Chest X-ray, PA view. Patient: 52 years old, sex F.
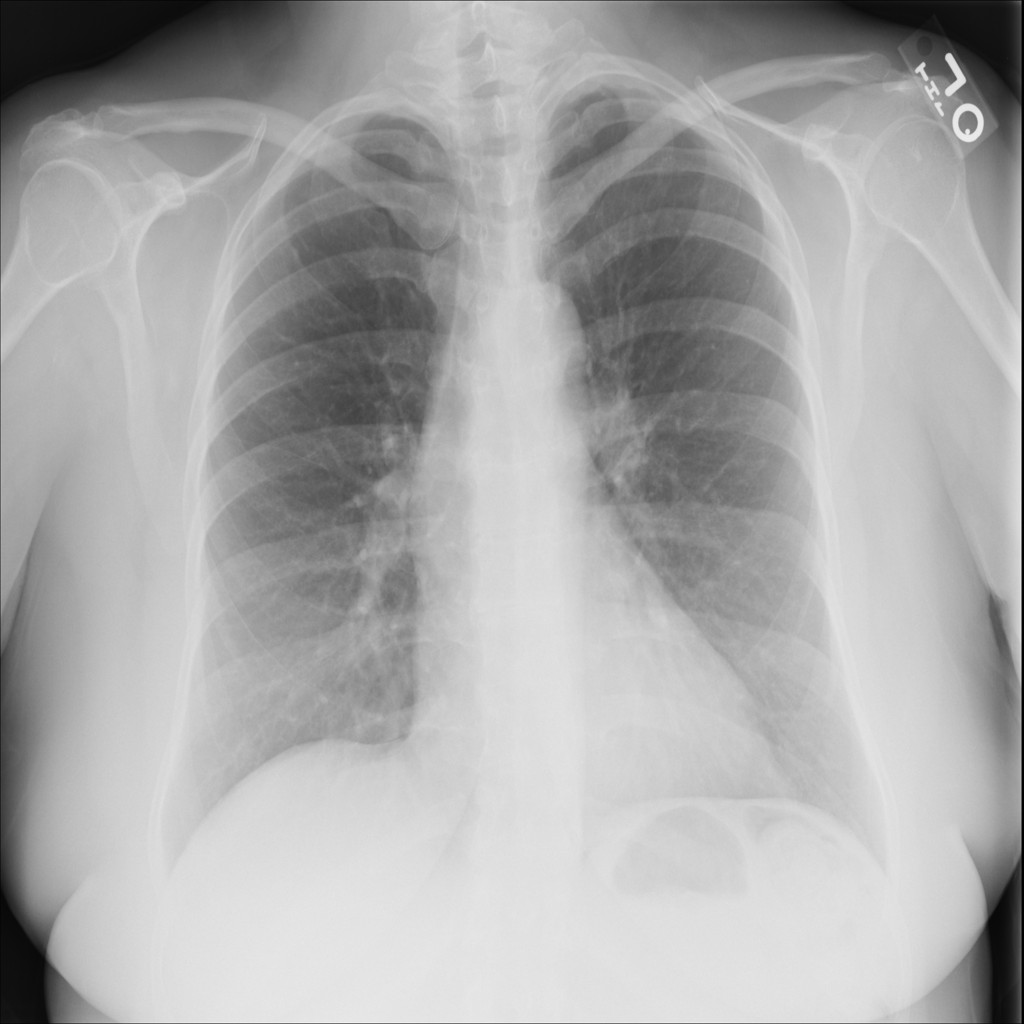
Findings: No Finding